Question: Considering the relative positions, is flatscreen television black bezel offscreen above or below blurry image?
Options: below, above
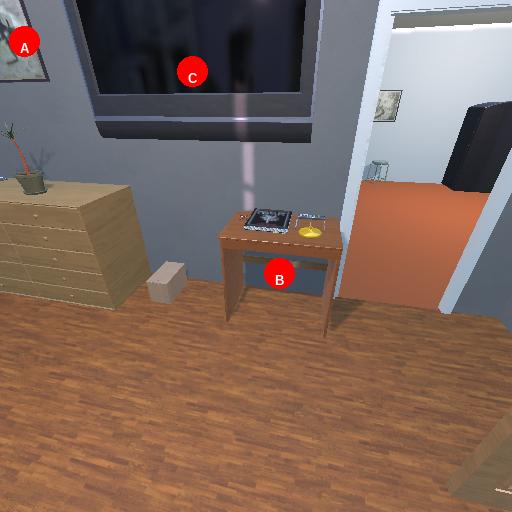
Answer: below